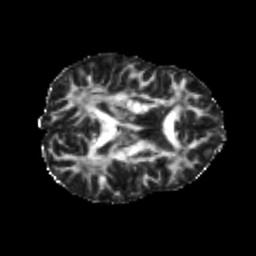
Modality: FA
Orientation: axial
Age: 24
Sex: male
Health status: healthy
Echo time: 0.074 s